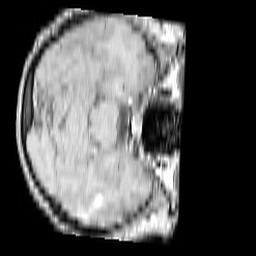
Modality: T1w
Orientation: axial
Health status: ill
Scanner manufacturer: philips
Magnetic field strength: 3 T
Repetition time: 0.3787 s
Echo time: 0.002908 s